九年级 · 度量几何学
(6 分) 如图, $A B$ 是 $\odot O$ 的直径, $C, D$ 两点在 $\odot O$ 上, $\angle B C D=45^{\circ}$.

(1)求证: $A D=B D$.

(2)若 $\angle C D B=30^{\circ}, B C=3$, 求 $\odot O$ 的半径.

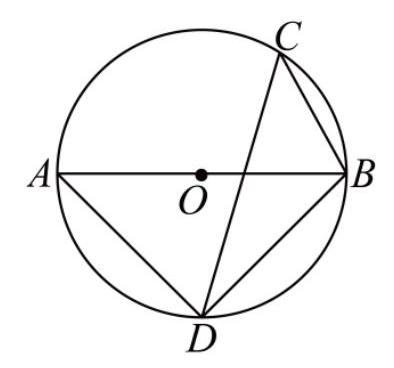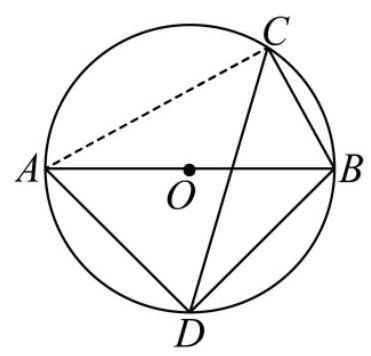
答案:  (1)见解析

(2) 3

解析: (1)由圆周角定理, 得 $\angle A=\angle C=45^{\circ}$, 由直径所对圆周角是直角, 得 $\angle A D B=90^{\circ}$,从而 $\angle A=\angle A B C=45^{\circ}$, 于是 $A D=B D$;

(2) 连接 $A C$, 由直径, 得 $\angle A C B=90^{\circ}$, 于是 $\angle C A B=\angle C D B=30^{\circ}$, 得 $A B=6$, 半径为 3 .

【详解】(1) $\because \angle B C D=45^{\circ}$,

$\therefore \angle A=\angle B C D=45^{\circ}$,

$\because A B$ 是 $\odot O$ 的直径,

$\therefore \angle A D B=90^{\circ}$,

$\therefore \angle A B D=45^{\circ}$;

$\because \angle A=\angle A B C=45^{\circ}$

$\therefore A D=B D$.

(2) 连接 $A C$,

$\because A B$ 是 $\odot O$ 的直径,

$\therefore \angle A C B=90^{\circ}$,

$\because \angle C A B=\angle C D B=30^{\circ}, \quad B C=3$,

$\therefore A B=6$,

$\therefore \odot O$ 的半径为 3 .

【点睛】本题考查圆周角定理, 直径所对的圆周角是直角; 运用圆周角定理寻求等角是解题的关键.